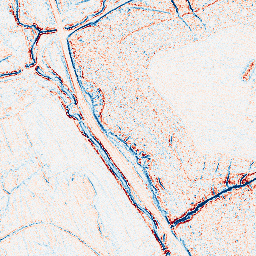
Category: edge_preserving
Decomposition family: bilateral
Decomposition parameters: d: 5
sigma_color: 75
sigma_space: 25
Upsampling method: sinc_blackman
Upsampling parameters: scale: 4
kernel_size: 16
Upsampling scale: 4